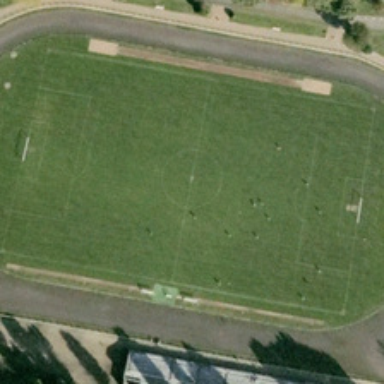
Some green trees are in two sides of a playground .